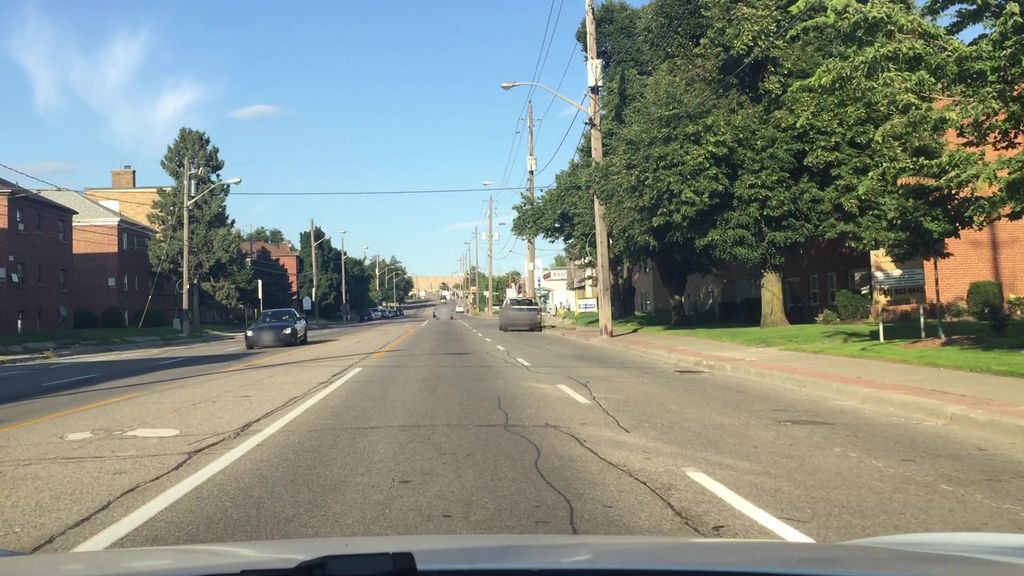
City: toronto